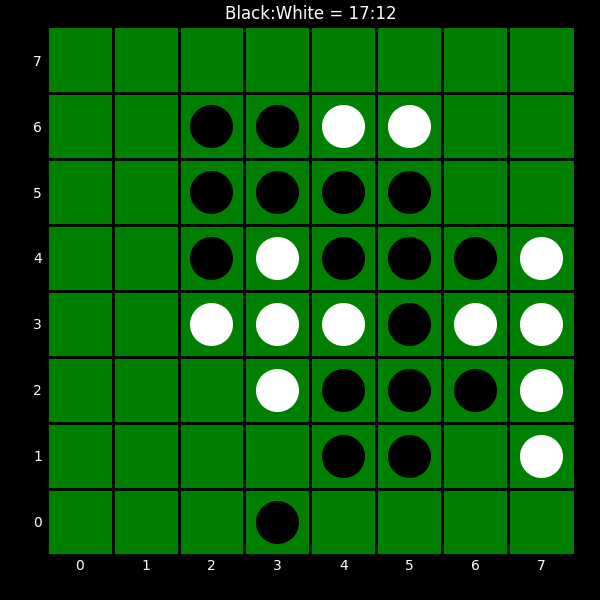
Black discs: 17
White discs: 12